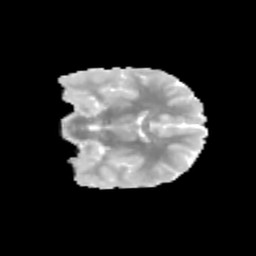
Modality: MD
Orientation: coronal
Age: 11
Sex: female
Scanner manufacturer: siemens
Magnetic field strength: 3 T
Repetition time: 3.8 s
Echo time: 0.07 s